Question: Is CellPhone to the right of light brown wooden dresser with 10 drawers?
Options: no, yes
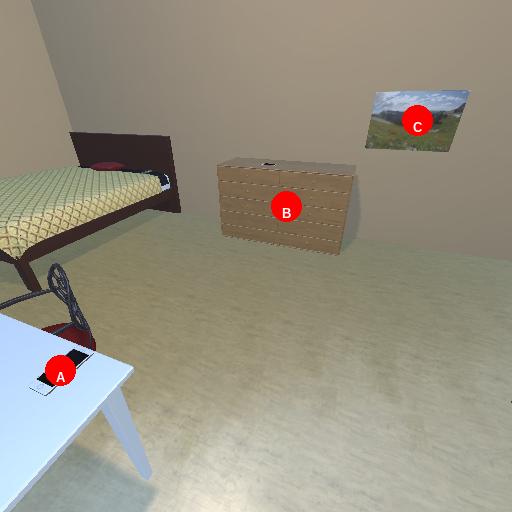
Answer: no